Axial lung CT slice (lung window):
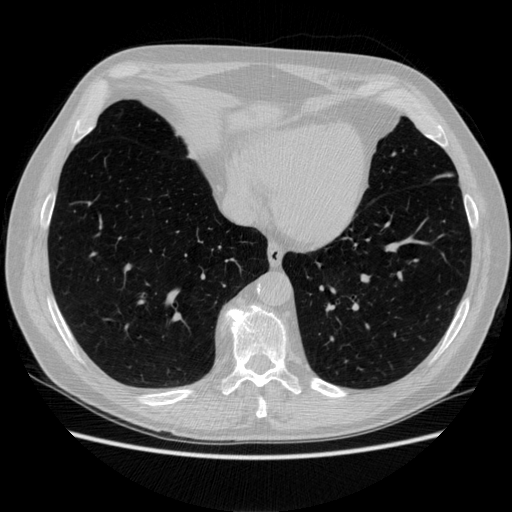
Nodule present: no